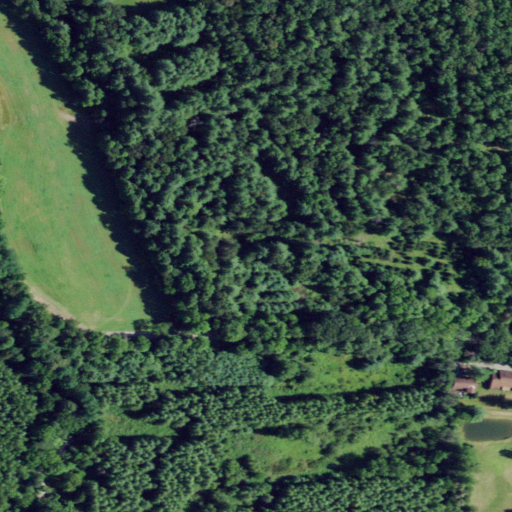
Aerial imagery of valley in Vermont named Camden Valley containing mixed forest, deciduous forest, evergreen forest, woody wetlands, pasture, open development, shrub, herbaceous wetlands, and low intensity development